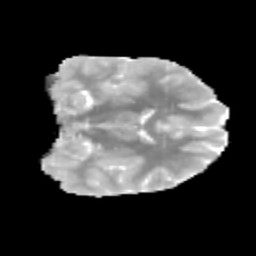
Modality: MD
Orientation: coronal
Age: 11
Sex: female
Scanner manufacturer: siemens
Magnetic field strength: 3 T
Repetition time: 3.8 s
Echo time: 0.07 s